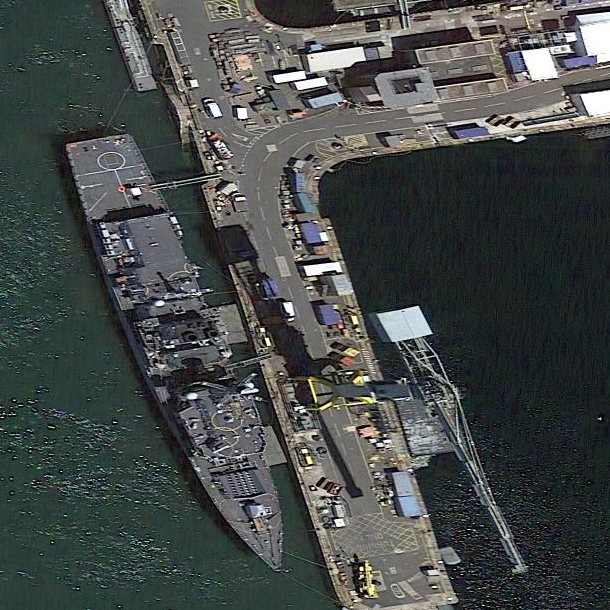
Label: Type_45_destroyer